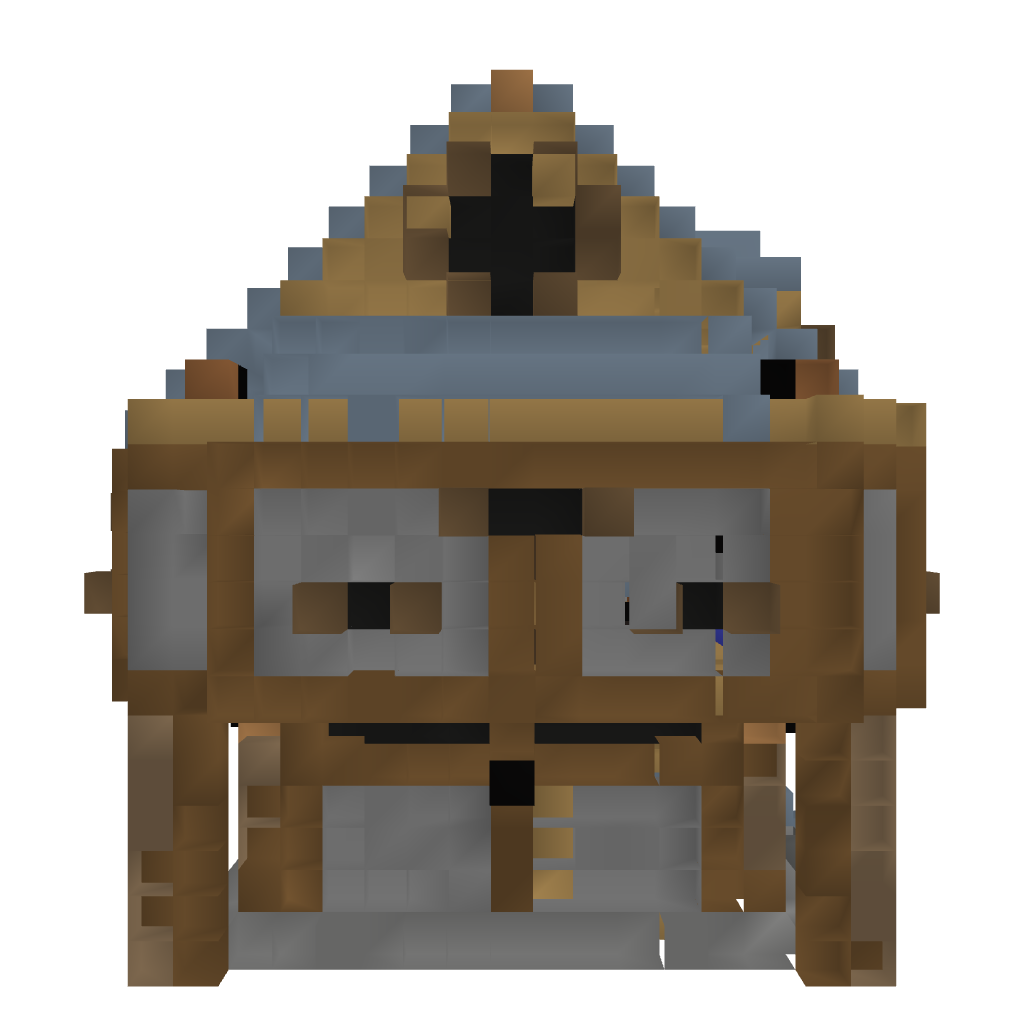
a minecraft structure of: RedHouse404